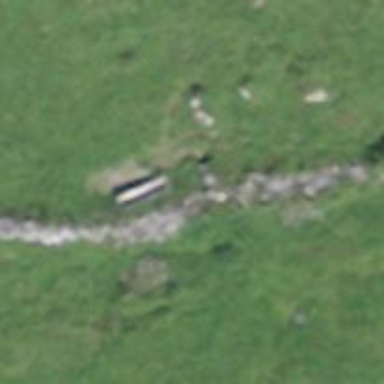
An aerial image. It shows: Dry stone wall barrier.